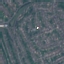
Land use / land cover: Residential